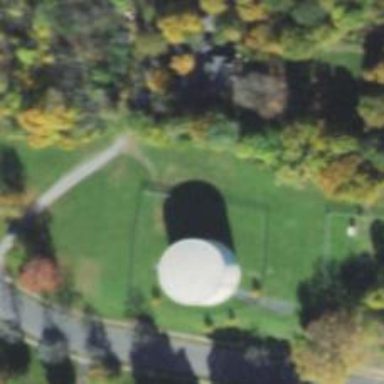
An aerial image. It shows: Water tower that is man-made.